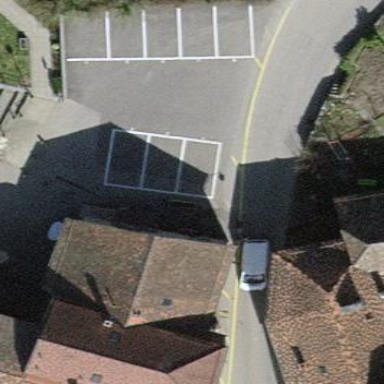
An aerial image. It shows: Parking area with asphalt surface.